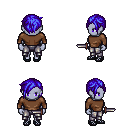
a pixel art fantasy rpg character, female body template, dark elf, purple skin, brown long-sleeve shirt, metal pants, blue pixie cut hairstyle, ghillies, dagger, four views (front, back, left, right), 2x2 character sprite sheet, small pixel art, hard edges, no anti-aliasing